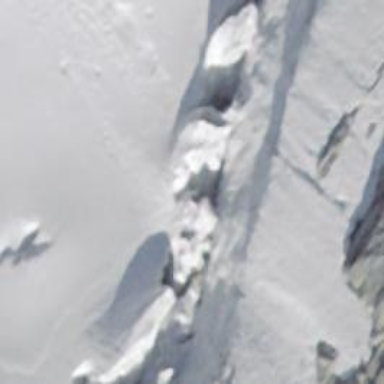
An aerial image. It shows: Crevasse in the natural environment.